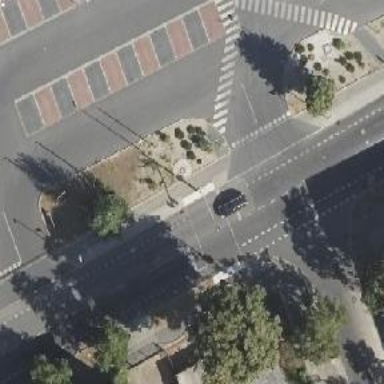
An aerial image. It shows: Road crossing with traffic signals.